Interaction volume radius: 5 \u00c5
Interaction volume height: 10 \u00c5
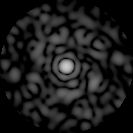
Disorder parameter: 0.8234